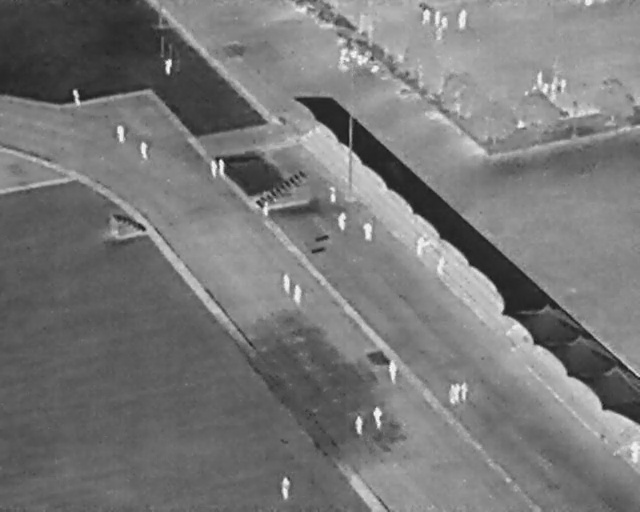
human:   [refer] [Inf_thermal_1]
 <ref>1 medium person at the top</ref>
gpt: <box>[[65, 2, 68, 4, 2]]</box>

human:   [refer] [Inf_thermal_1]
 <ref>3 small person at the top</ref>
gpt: <box>[[66, 3, 69, 4, 2], [68, 3, 70, 4, 2], [67, 5, 69, 7, 2]]</box>

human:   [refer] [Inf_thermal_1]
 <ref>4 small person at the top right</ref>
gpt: <box>[[82, 14, 85, 16, 2], [84, 16, 86, 18, 2], [85, 15, 88, 17, 2], [86, 16, 89, 17, 2]]</box>

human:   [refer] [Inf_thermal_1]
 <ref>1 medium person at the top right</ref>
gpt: <box>[[70, 2, 74, 4, 2]]</box>

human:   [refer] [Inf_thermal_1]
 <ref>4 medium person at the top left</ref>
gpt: <box>[[24, 12, 27, 13, 2], [10, 18, 13, 20, 2], [17, 25, 20, 27, 2], [21, 28, 23, 30, 2]]</box>

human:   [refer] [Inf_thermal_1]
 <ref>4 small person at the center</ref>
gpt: <box>[[31, 32, 34, 33, 2], [32, 32, 36, 33, 2], [50, 37, 53, 38, 2], [40, 40, 42, 41, 2]]</box>

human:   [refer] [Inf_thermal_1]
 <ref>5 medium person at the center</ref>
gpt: <box>[[51, 42, 54, 44, 2], [56, 44, 58, 46, 2], [43, 54, 46, 56, 2], [44, 56, 47, 58, 2], [67, 50, 70, 52, 2]]</box>

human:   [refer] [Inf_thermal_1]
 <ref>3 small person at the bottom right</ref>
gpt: <box>[[70, 75, 74, 77, 2], [69, 76, 72, 77, 2], [69, 76, 72, 77, 2]]</box>

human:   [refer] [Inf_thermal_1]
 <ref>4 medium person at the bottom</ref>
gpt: <box>[[59, 71, 63, 73, 2], [57, 80, 60, 82, 2], [54, 82, 57, 83, 2], [42, 94, 46, 96, 2]]</box>

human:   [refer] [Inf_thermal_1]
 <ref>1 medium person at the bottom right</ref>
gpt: <box>[[97, 87, 100, 89, 2]]</box>